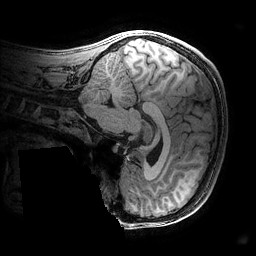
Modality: T1w
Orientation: sagittal
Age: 15
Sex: male
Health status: ill
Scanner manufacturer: ge
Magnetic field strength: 3 T
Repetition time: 0.007664 s
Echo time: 0.00342 s